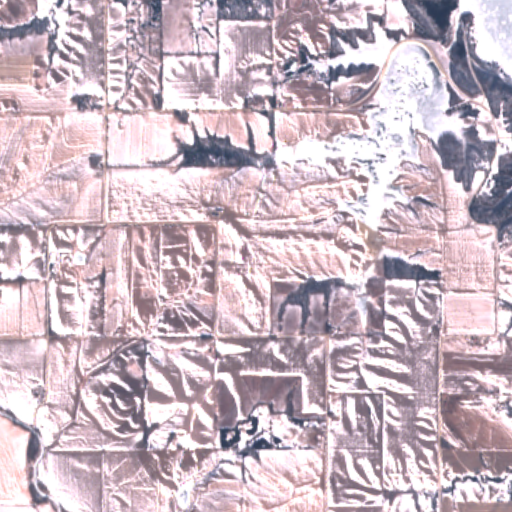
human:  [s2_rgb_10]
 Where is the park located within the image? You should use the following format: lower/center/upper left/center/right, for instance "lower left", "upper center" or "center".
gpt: The park is located in the upper left of the image.
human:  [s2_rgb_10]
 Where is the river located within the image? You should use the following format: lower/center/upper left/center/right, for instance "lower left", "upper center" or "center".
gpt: The river is located in the upper right of the image.
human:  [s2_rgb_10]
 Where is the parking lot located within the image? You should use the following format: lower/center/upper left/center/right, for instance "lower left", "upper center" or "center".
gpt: There is no parking lot in the image.